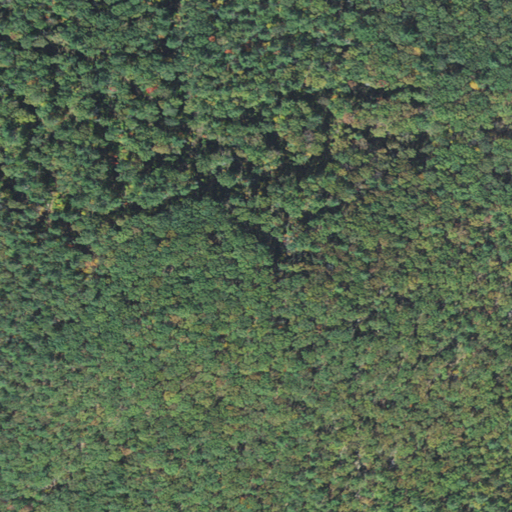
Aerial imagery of mountain in Massachusetts named Little Tully Mountain containing deciduous forest, mixed forest, and evergreen forest